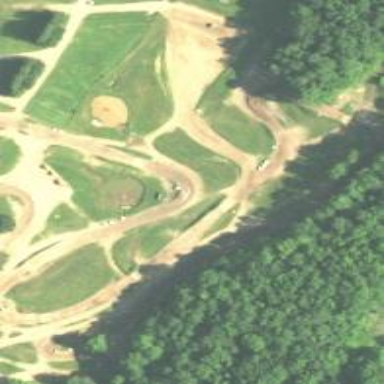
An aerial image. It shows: Raceway for motor sports.